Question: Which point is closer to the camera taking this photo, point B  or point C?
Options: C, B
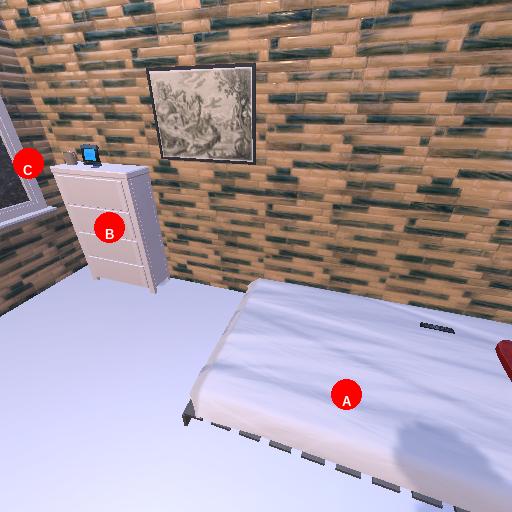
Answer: C